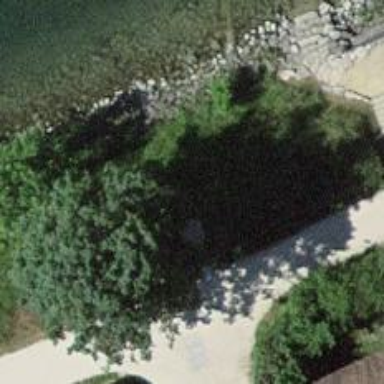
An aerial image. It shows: Bench for seating.